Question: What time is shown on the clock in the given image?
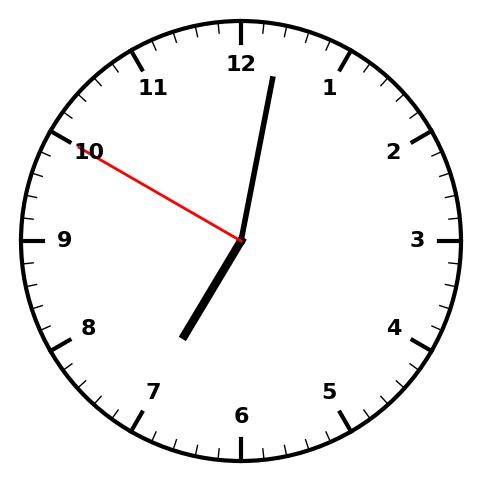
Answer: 07:01:50